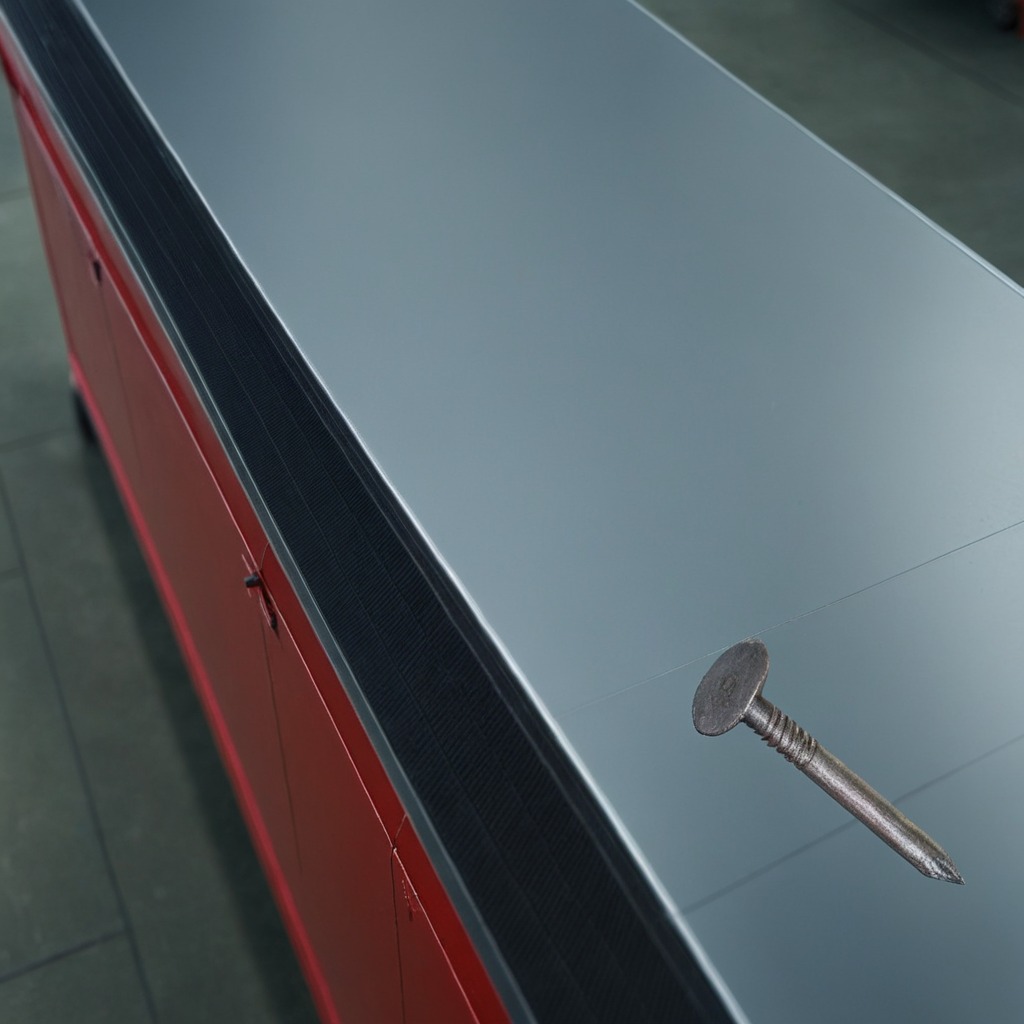
An iron nail is lying on the surface of the toolbox in the airplane hangar workshop 8K.